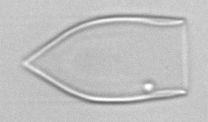
Label: Favella